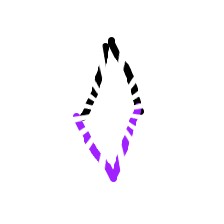
Shape: rhombus